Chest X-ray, AP view. Patient: 15 years old, sex M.
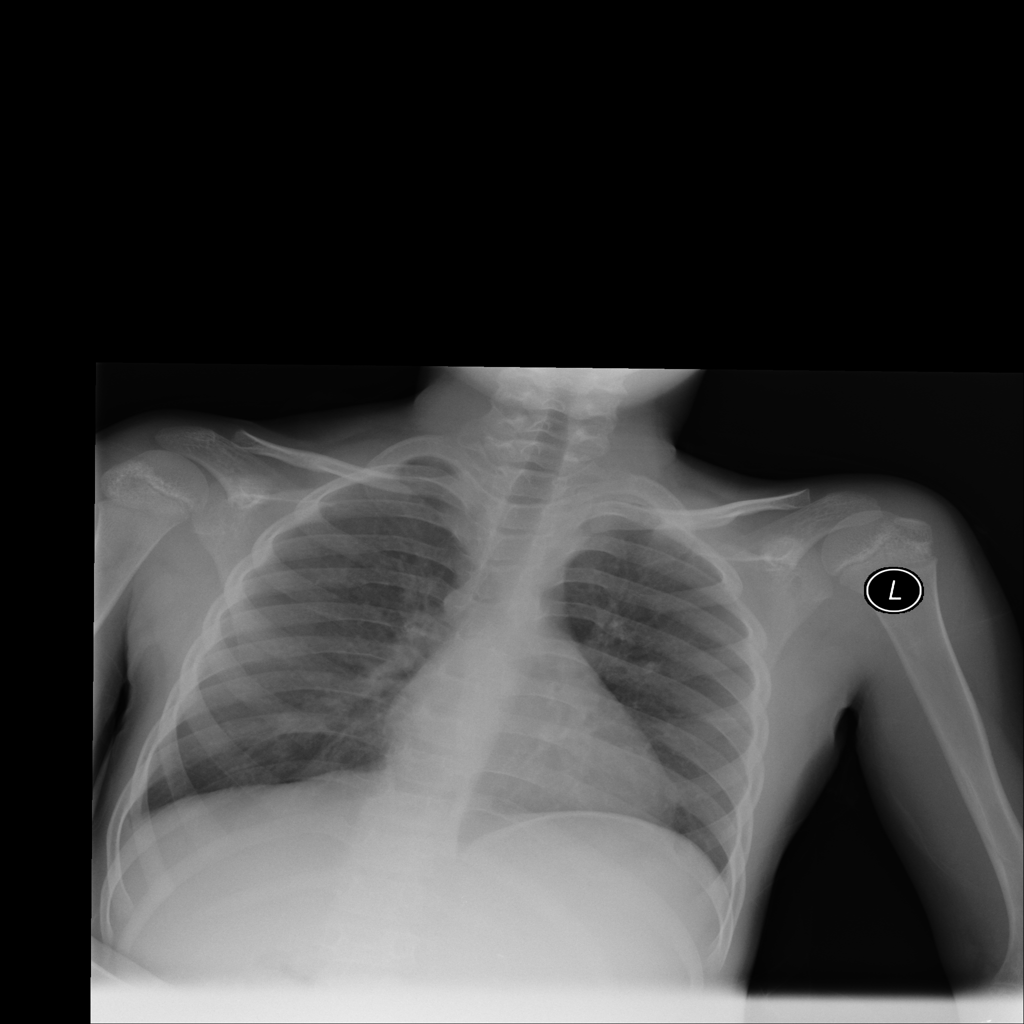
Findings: No Finding